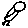
Label: bird